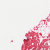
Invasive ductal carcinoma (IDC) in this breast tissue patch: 0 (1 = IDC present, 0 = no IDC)